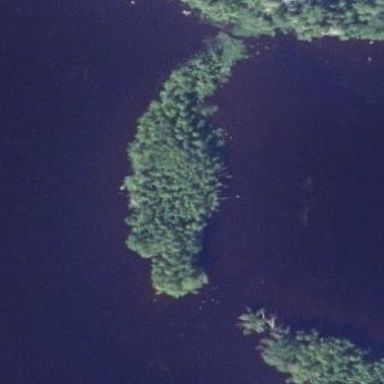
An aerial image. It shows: Island.